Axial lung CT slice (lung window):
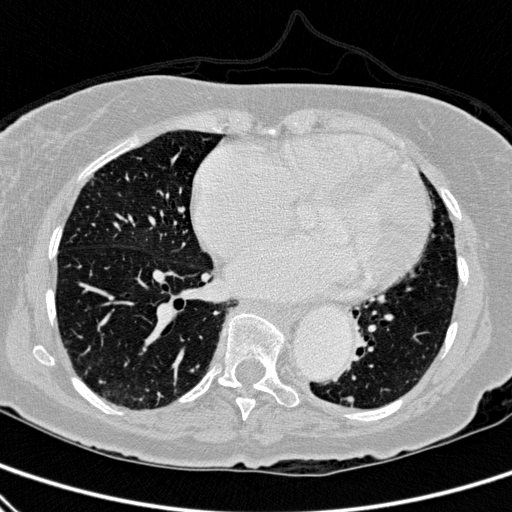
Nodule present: yes
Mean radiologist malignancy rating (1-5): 2.667